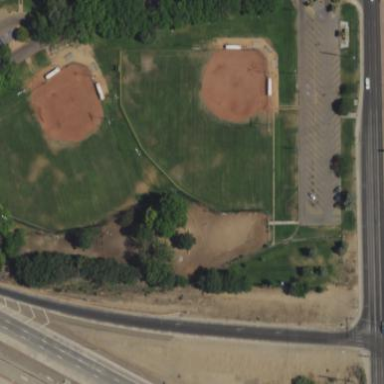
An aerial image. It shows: Baseball pitch for leisure and sports activities.